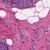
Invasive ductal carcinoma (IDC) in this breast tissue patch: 0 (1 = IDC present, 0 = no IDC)